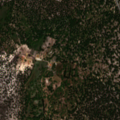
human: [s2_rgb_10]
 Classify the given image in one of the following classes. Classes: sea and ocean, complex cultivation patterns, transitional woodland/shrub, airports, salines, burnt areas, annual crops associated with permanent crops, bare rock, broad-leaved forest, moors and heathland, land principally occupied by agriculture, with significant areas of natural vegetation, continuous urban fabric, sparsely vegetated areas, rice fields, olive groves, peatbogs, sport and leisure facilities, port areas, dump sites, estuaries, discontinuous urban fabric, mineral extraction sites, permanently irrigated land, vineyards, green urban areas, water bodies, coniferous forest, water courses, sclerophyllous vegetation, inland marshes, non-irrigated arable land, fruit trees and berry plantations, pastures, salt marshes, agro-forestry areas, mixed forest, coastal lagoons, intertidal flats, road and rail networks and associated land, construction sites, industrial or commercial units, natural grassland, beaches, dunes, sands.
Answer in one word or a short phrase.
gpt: continuous urban fabric